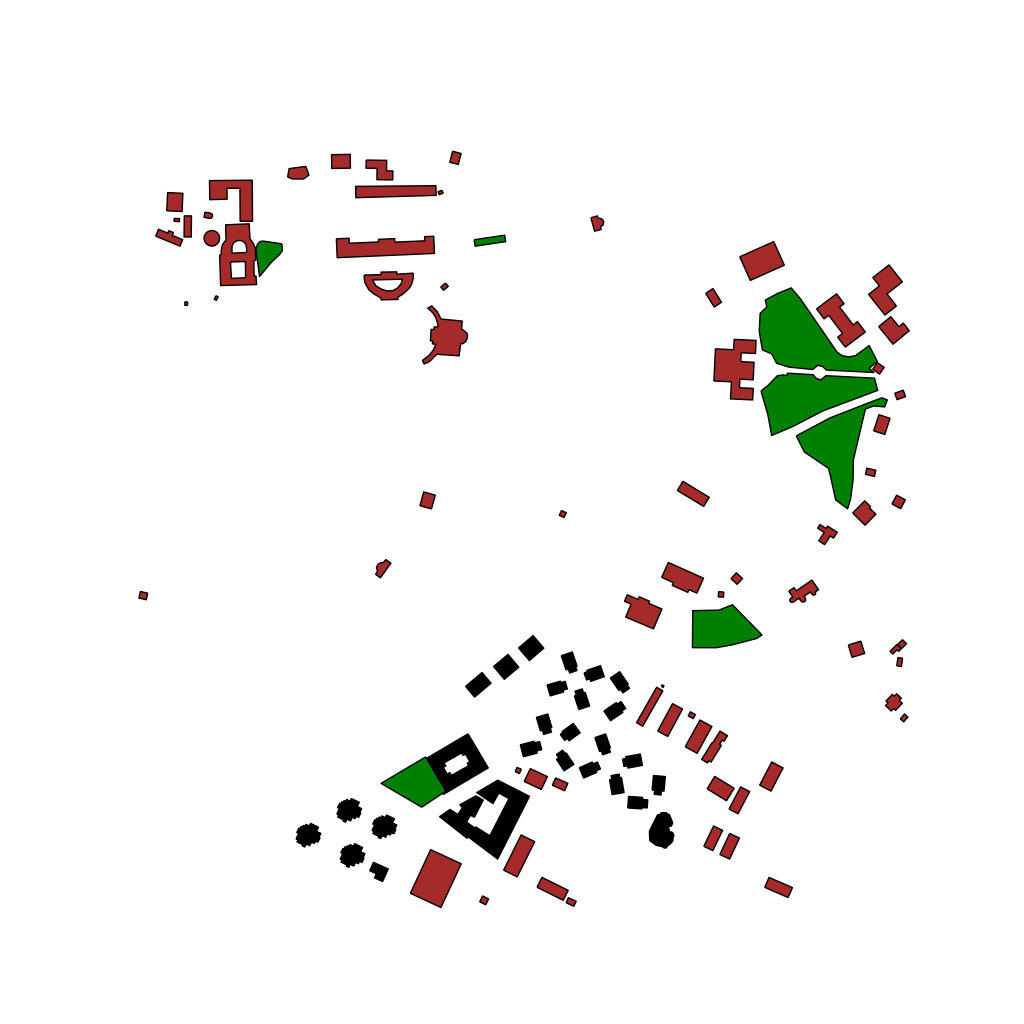
Tags: overhead vector_map, business, recreation, residential, modern, individual_rise, low_rise, medium_rise, density_1, Building, Facility, Park, 1.0 km²